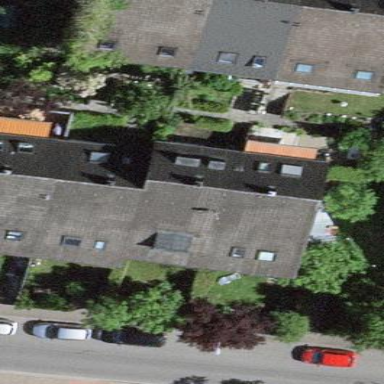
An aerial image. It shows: View of apartment building.